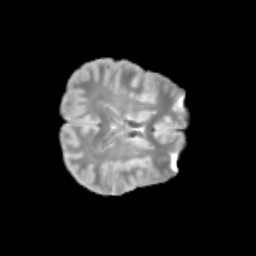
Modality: T2w
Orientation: axial
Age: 11
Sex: male
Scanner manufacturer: siemens
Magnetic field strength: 3 T
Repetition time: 3.8 s
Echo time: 0.07 s